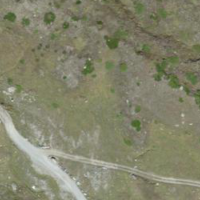
EUNIS habitat code: 26
Species observed at this site:
Aster alpinus